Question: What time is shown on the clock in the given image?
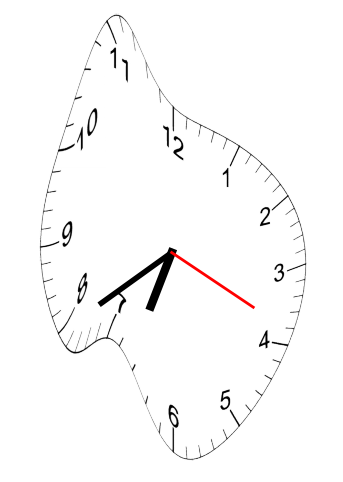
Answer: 06:39:19